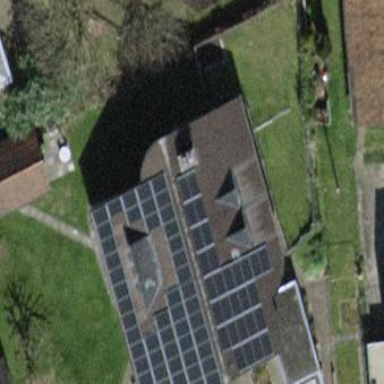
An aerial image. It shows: Solar power generator using photovoltaic panels.